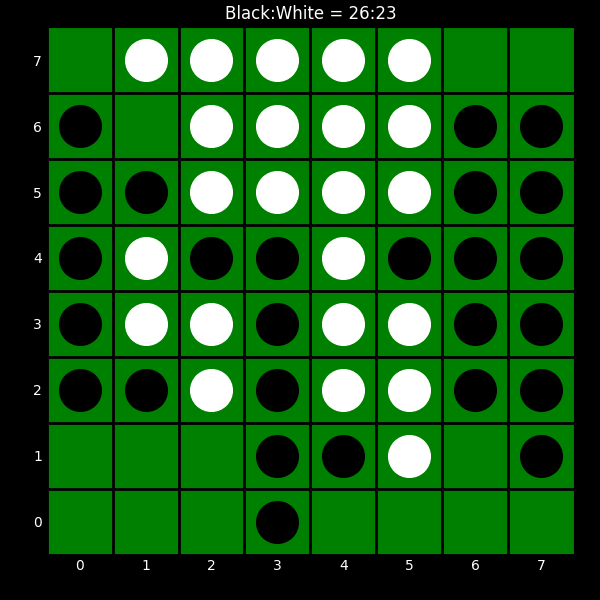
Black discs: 26
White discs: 23